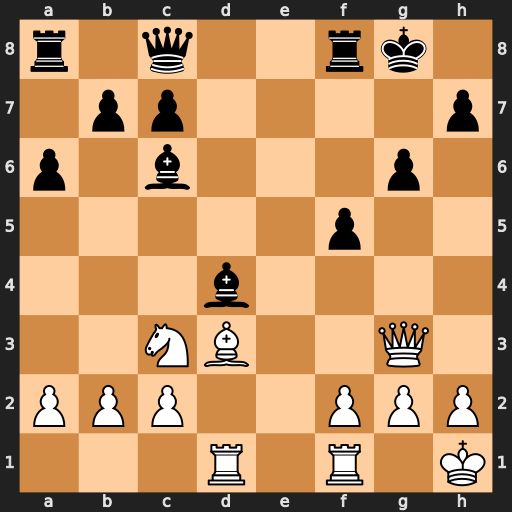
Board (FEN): r1q2rk1/1pp4p/p1b3p1/5p2/3b4/2NB2Q1/PPP2PPP/3R1R1K
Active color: w
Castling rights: -
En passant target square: -
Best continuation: Bc4+ Kh8 Rxd4